Aerial crown-view tile of a tropical tree (Barro Colorado Island, Panama), acquired 20241216:
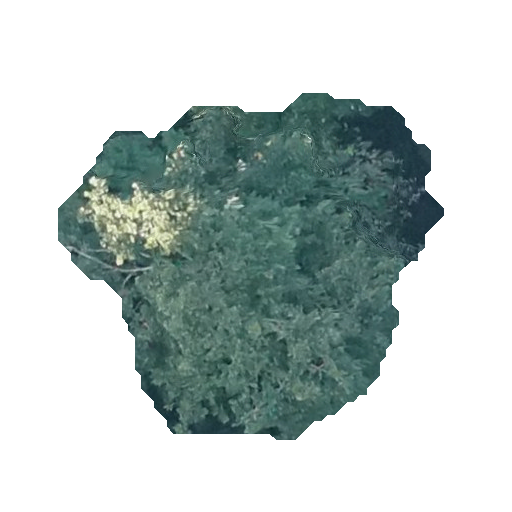
Species: Poulsenia armata
GBIF accepted scientific name: Poulsenia armata
Crown area: 133.956 m²